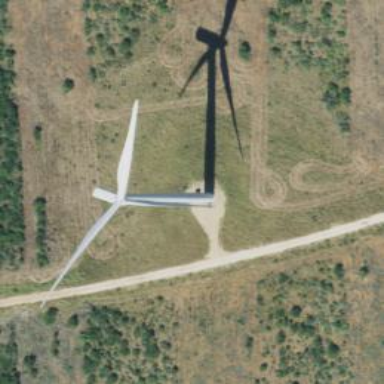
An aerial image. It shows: Wind generator in the form of horizontal axis wind turbine.